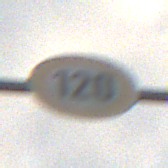
Verkehrszeichen: Geschwindigkeit120
Umgebung: Outdoor, Suburban
Tageszeit: MorningAfternoon
Wetter: Overcast
Licht: Natural
Jahreszeit: NotSpecified
Kontrast: LowContrast